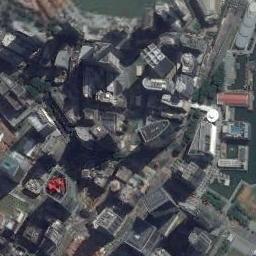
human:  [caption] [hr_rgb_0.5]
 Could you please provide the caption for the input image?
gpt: The commercial area is consist of many buildings .

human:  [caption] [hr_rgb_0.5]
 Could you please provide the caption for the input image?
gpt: There are many dense tall buildings and several roads and many trees in a business district .

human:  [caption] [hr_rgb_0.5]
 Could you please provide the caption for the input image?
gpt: A commercial area with lots of buildings of different heights is next to the waters .

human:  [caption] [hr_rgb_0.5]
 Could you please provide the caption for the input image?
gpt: There are many buildings arranged irregularly on a commercial area .

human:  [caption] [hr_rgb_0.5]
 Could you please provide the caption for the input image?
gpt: There was a lot of traffic on the road next to the building .